Interaction volume radius: 5 \u00c5
Interaction volume height: 40 \u00c5
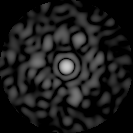
Disorder parameter: 0.8314